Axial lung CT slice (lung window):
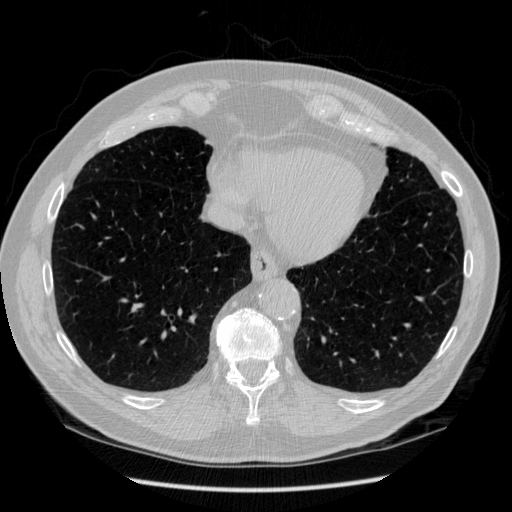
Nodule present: no